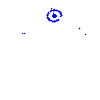
Particle: proton